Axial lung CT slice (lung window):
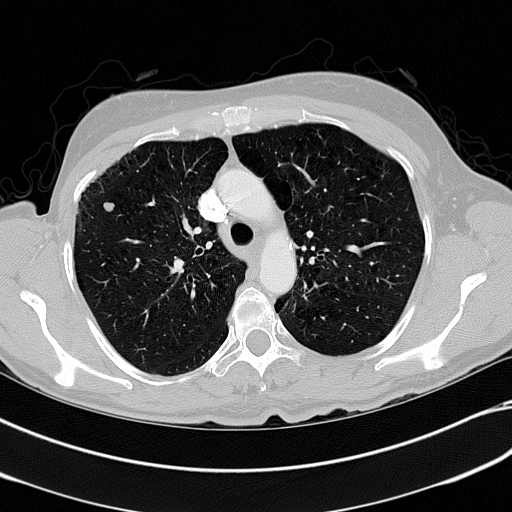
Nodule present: yes
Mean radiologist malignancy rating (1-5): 3.25